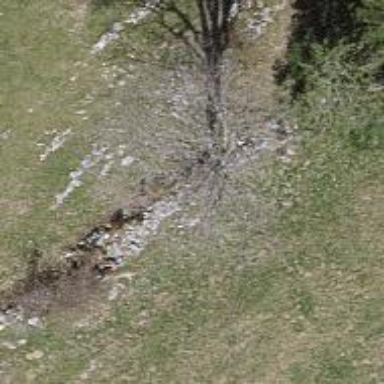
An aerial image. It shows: Wall made of dry stone.